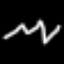
Label: squiggle